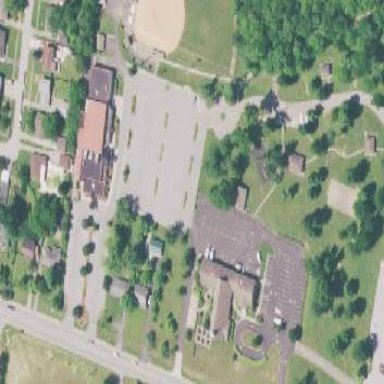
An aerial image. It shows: Community center.